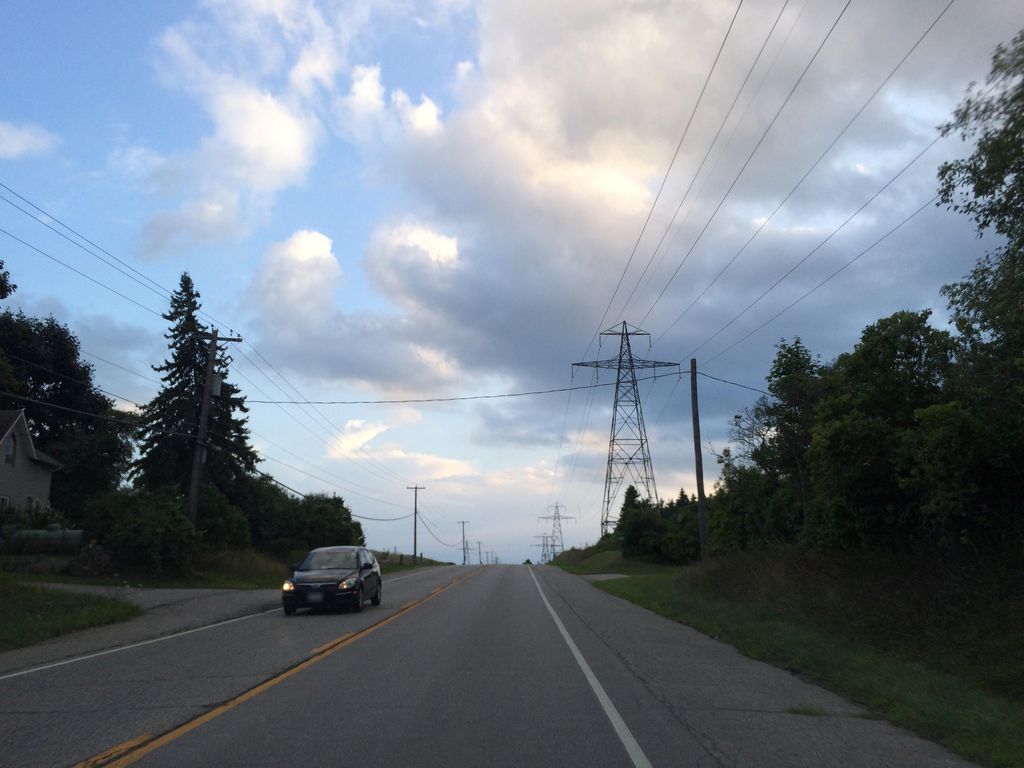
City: kitchener-waterloo